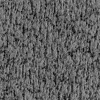
Atmospheric dust classification: not_dusty